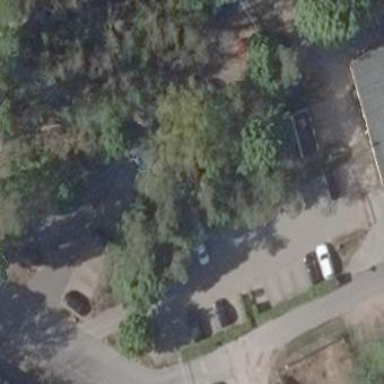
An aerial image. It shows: Parking area with surface.